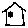
Label: house